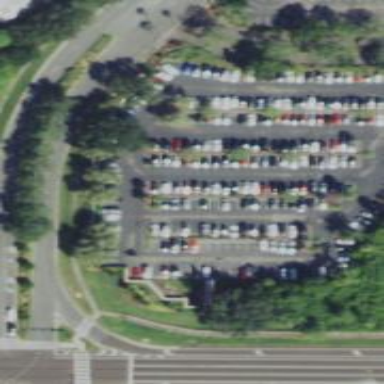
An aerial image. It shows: Parking area.